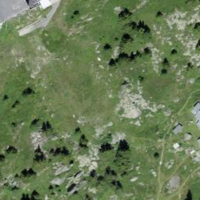
EUNIS habitat code: 23
Species observed at this site:
Pyrrhocorax graculus
Prunella collaris
Corvus corone